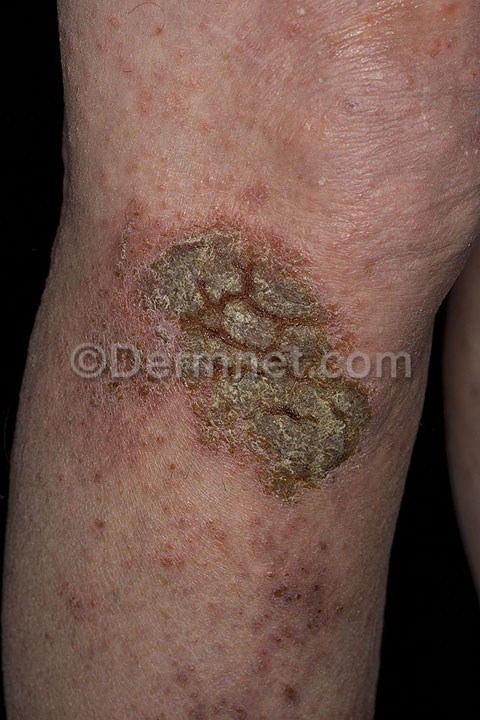
Disease: Eczema Photos